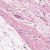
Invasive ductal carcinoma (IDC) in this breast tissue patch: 0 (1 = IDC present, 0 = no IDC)